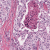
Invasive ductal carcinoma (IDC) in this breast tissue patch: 1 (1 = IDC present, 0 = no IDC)